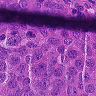
Metastatic tissue present: yes